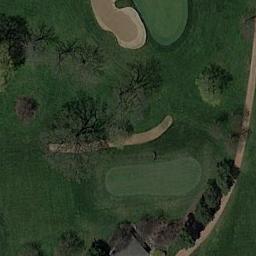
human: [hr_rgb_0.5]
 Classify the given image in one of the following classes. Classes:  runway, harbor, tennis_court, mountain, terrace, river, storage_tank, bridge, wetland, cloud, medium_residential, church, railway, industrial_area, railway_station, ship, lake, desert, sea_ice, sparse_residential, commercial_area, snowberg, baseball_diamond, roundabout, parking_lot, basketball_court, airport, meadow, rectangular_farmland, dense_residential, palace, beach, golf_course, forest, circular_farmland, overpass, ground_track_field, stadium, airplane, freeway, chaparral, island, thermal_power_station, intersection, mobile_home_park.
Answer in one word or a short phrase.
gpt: golf_course